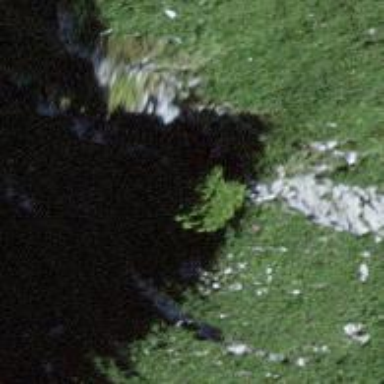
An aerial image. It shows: Cliff in nature.